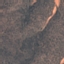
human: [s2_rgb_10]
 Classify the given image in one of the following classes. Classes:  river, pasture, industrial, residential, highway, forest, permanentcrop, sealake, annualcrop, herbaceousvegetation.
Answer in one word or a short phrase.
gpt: HerbaceousVegetation